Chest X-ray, AP view. Patient: 73 years old, sex M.
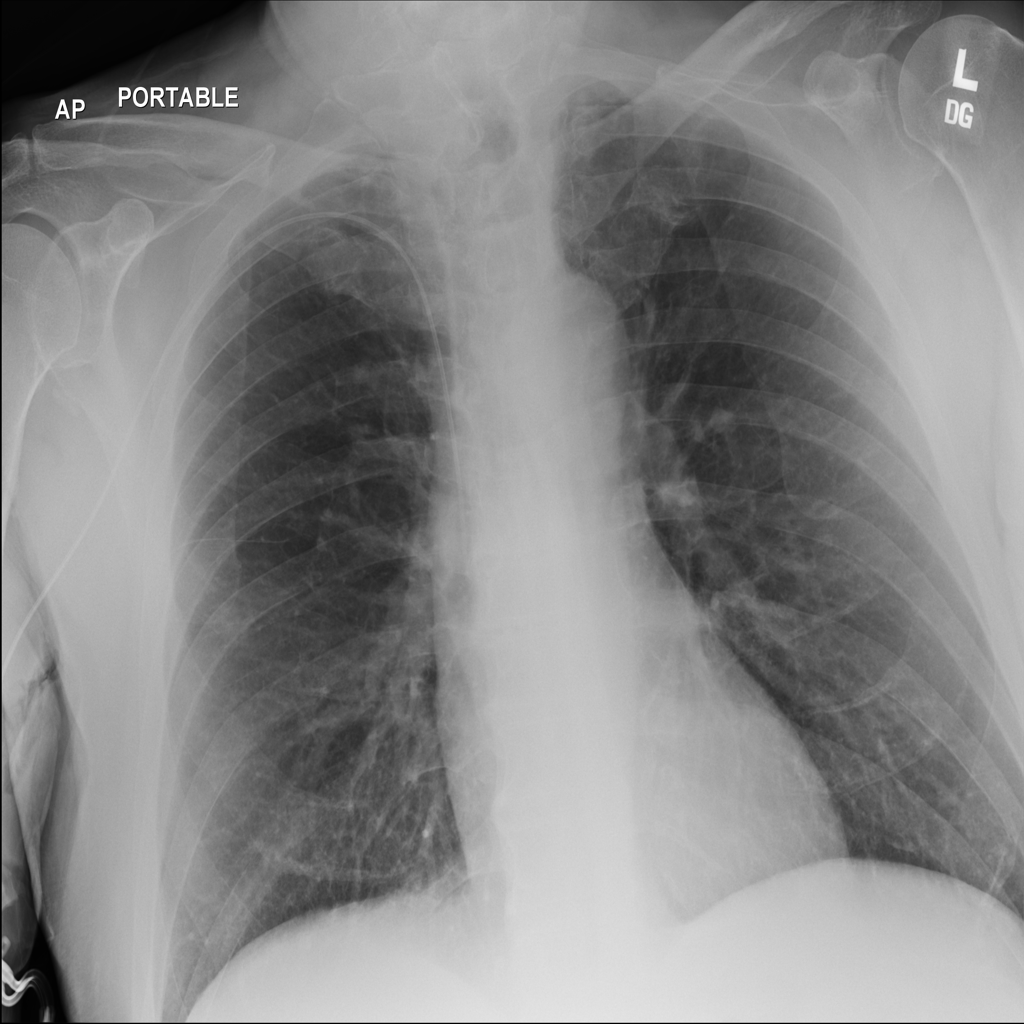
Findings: No Finding